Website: macys
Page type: gifting
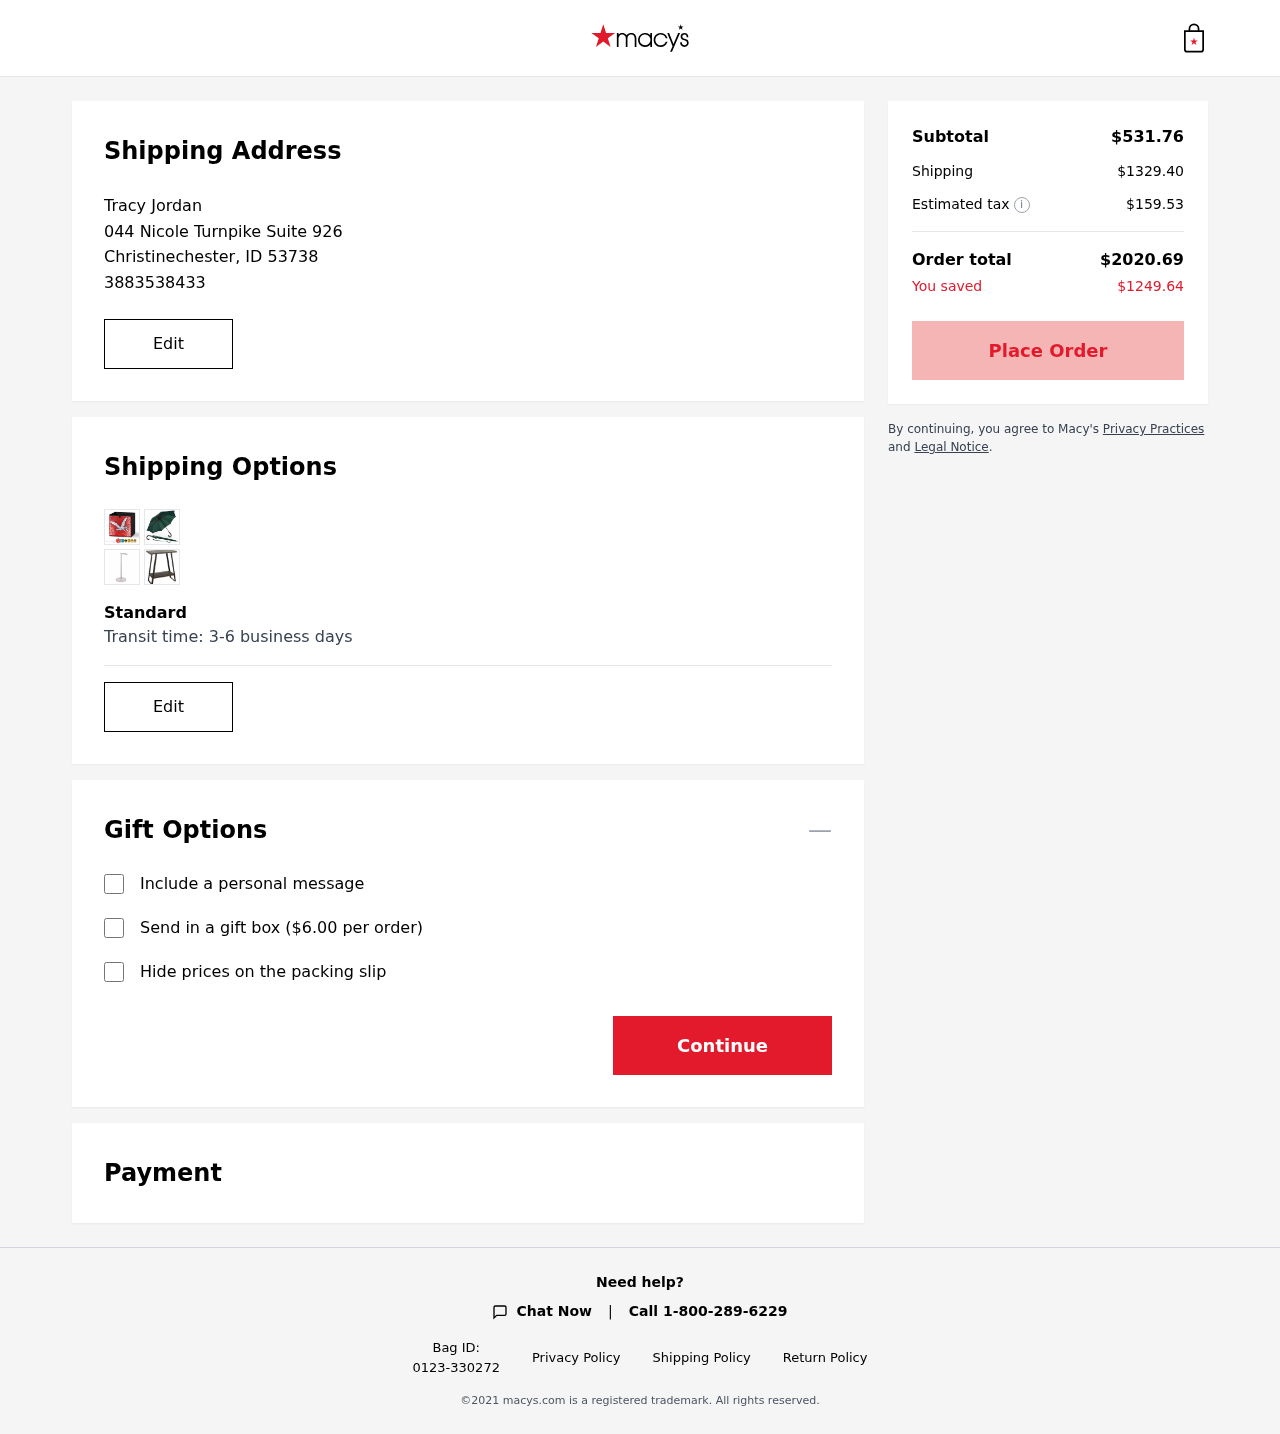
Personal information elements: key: PII_CITY
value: Christinechester
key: PII_FULLNAME
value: Tracy Jordan
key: PII_PHONE
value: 3883538433
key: PII_POSTCODE
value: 53738
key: PII_STATE_ABBR
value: ID
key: PII_STREET
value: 044 Nicole Turnpike Suite 926
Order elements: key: ORDER_SUBTOTAL
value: $531.76
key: ORDER_SHIPPING_COST
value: $1329.40
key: ORDER_TAX
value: $159.53
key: ORDER_TOTAL
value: $2020.69
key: ORDER_SAVINGS
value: $1249.64
Other elements: key: GIFT_BOX_PRICE
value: $6.00